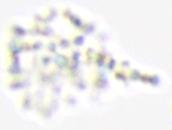
Label: Phaeocystis